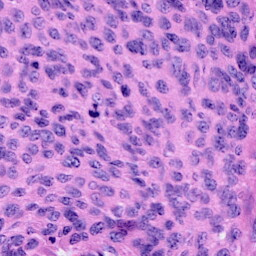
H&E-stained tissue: Cervix